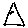
Label: triangle